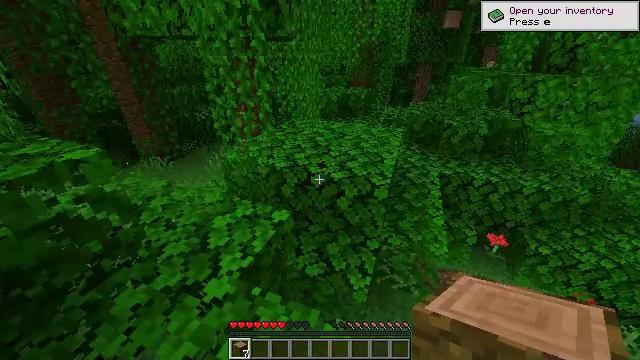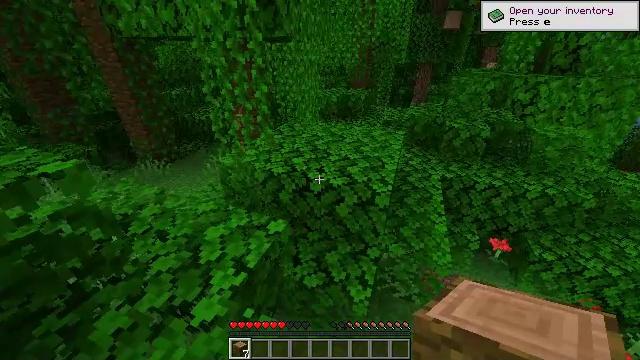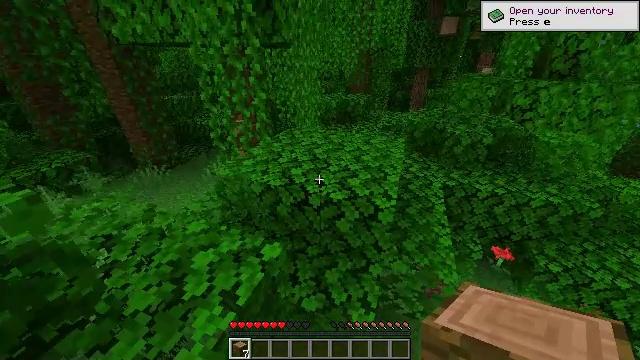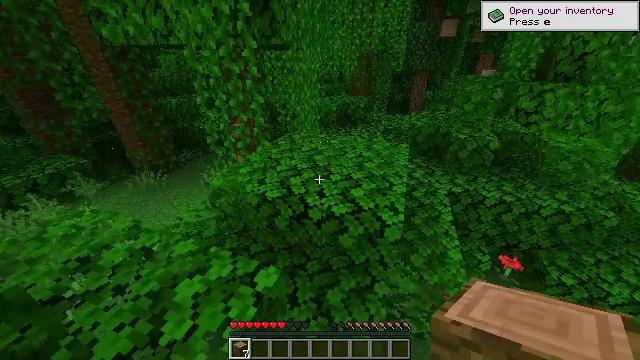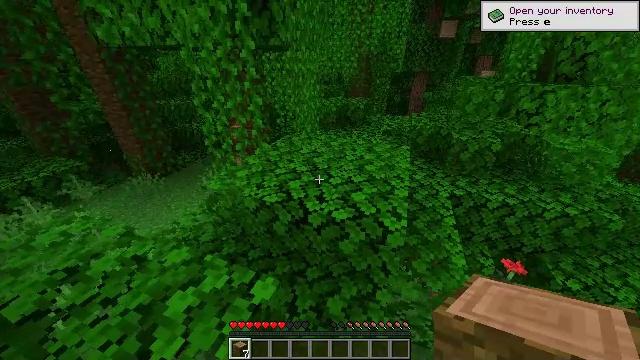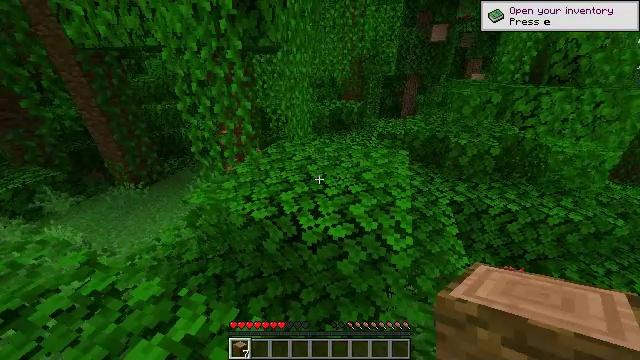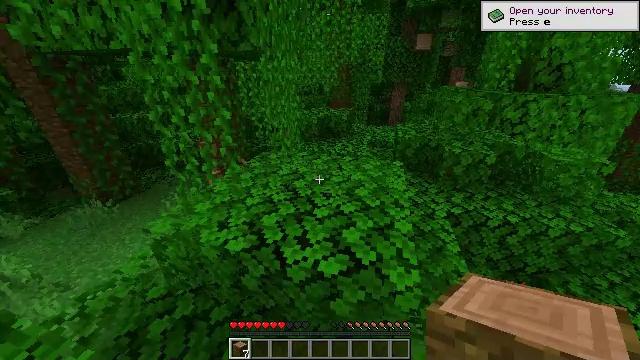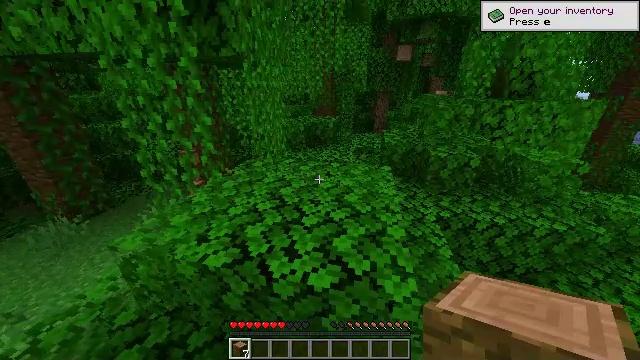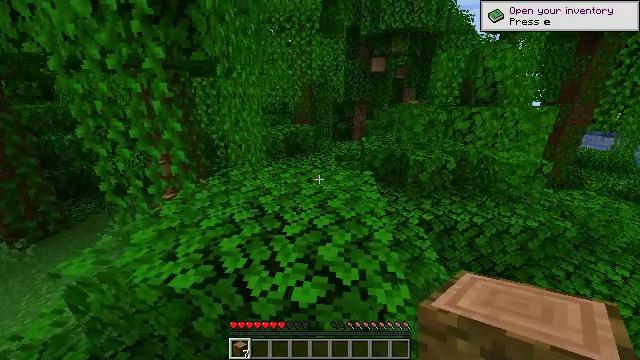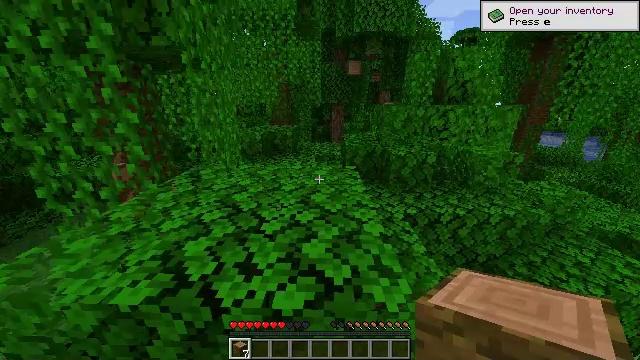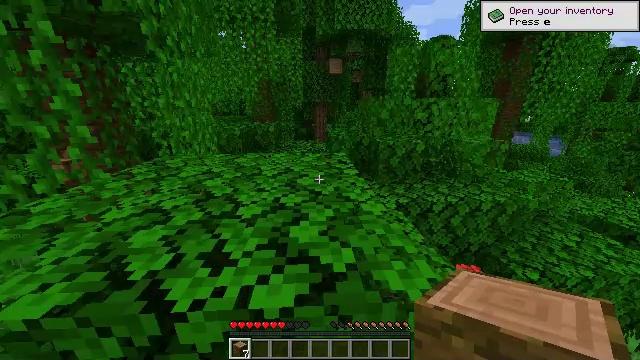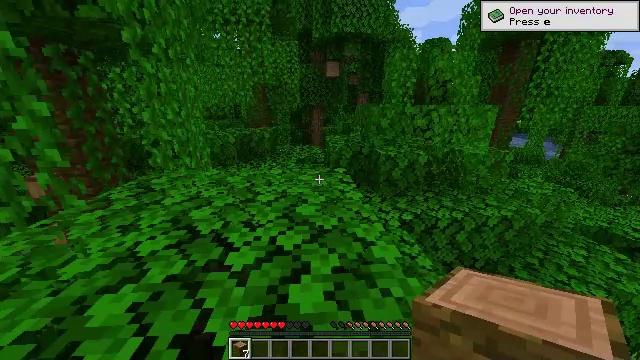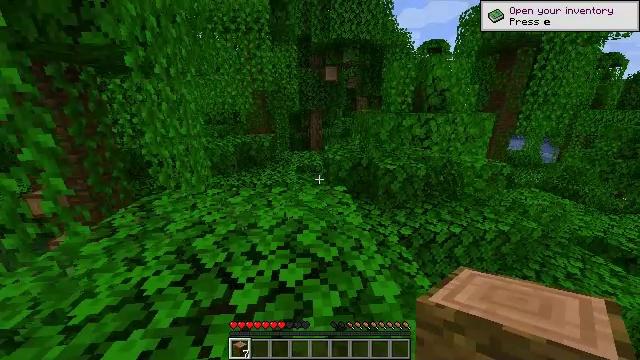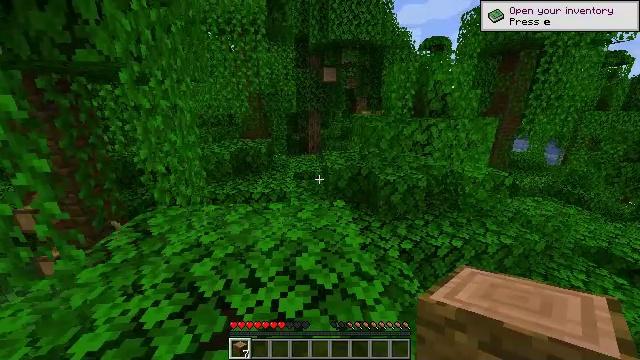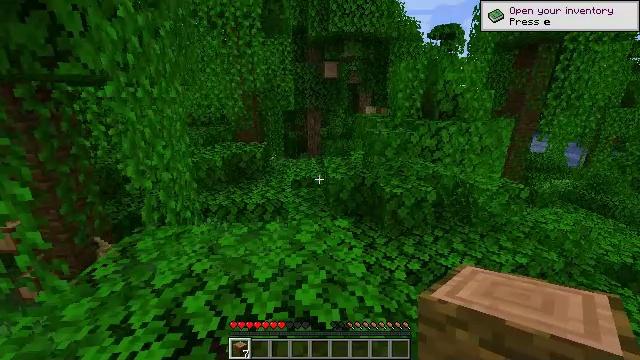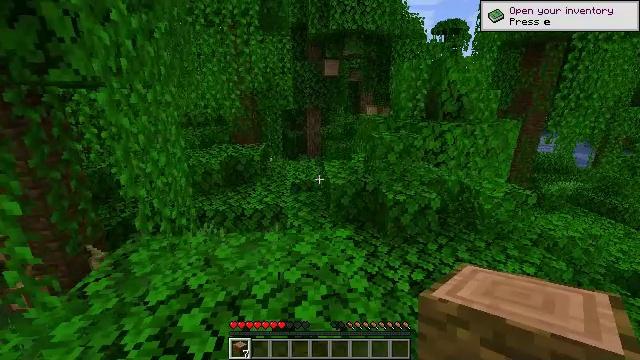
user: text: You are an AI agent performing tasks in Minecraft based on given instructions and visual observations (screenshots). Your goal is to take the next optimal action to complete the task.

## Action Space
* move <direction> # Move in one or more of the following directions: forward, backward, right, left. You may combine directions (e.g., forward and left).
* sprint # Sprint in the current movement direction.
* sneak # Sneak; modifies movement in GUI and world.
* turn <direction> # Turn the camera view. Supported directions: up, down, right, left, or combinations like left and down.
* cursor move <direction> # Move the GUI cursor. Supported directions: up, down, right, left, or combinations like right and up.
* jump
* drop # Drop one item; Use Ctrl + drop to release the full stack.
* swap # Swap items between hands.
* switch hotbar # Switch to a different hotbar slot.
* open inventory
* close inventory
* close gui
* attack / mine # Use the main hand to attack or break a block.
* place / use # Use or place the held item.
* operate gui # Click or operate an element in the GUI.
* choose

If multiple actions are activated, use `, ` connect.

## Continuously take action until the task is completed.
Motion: motion action
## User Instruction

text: Attack bamboo to gather it.
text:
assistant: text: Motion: move forward, sprint
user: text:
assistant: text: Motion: move forward, sprint
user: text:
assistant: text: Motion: move forward
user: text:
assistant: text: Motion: move forward
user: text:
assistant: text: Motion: move forward, turn right
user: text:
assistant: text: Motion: move forward, turn right and up
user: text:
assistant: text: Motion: move forward, turn right and up, jump
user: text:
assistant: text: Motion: move forward, turn right and up, jump
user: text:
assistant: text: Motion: move forward, turn right and up, jump
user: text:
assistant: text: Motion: move forward, turn right, jump
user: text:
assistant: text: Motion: move forward, turn right, jump
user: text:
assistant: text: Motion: move forward, jump
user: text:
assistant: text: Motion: move forward, jump
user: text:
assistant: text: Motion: move forward, jump
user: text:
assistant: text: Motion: move forward, jump
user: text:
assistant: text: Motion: move forward, jump
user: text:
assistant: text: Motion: move forward, sprint, jump
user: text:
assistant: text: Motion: move forward, sprint, jump
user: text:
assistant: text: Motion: move forward, sprint, jump
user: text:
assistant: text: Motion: move forward, sprint, jump
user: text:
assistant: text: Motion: move forward, sprint, jump
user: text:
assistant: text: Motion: move forward, turn left and down, jump
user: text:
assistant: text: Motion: move forward, turn left and down, jump
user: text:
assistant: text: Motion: move forward, turn left, jump
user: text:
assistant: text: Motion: move forward, jump
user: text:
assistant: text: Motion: move forward, jump
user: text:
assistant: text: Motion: move forward, jump
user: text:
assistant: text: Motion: move forward, jump
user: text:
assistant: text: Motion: move forward, jump
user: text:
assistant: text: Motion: move forward, jump